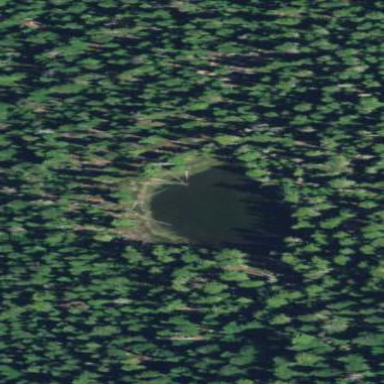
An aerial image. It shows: Peaceful pond surrounded by nature.